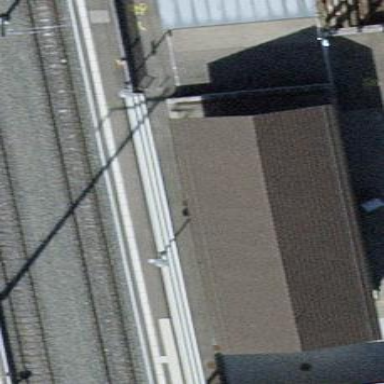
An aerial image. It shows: Transportation building with gabled roof.